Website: home-depot
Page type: review-order
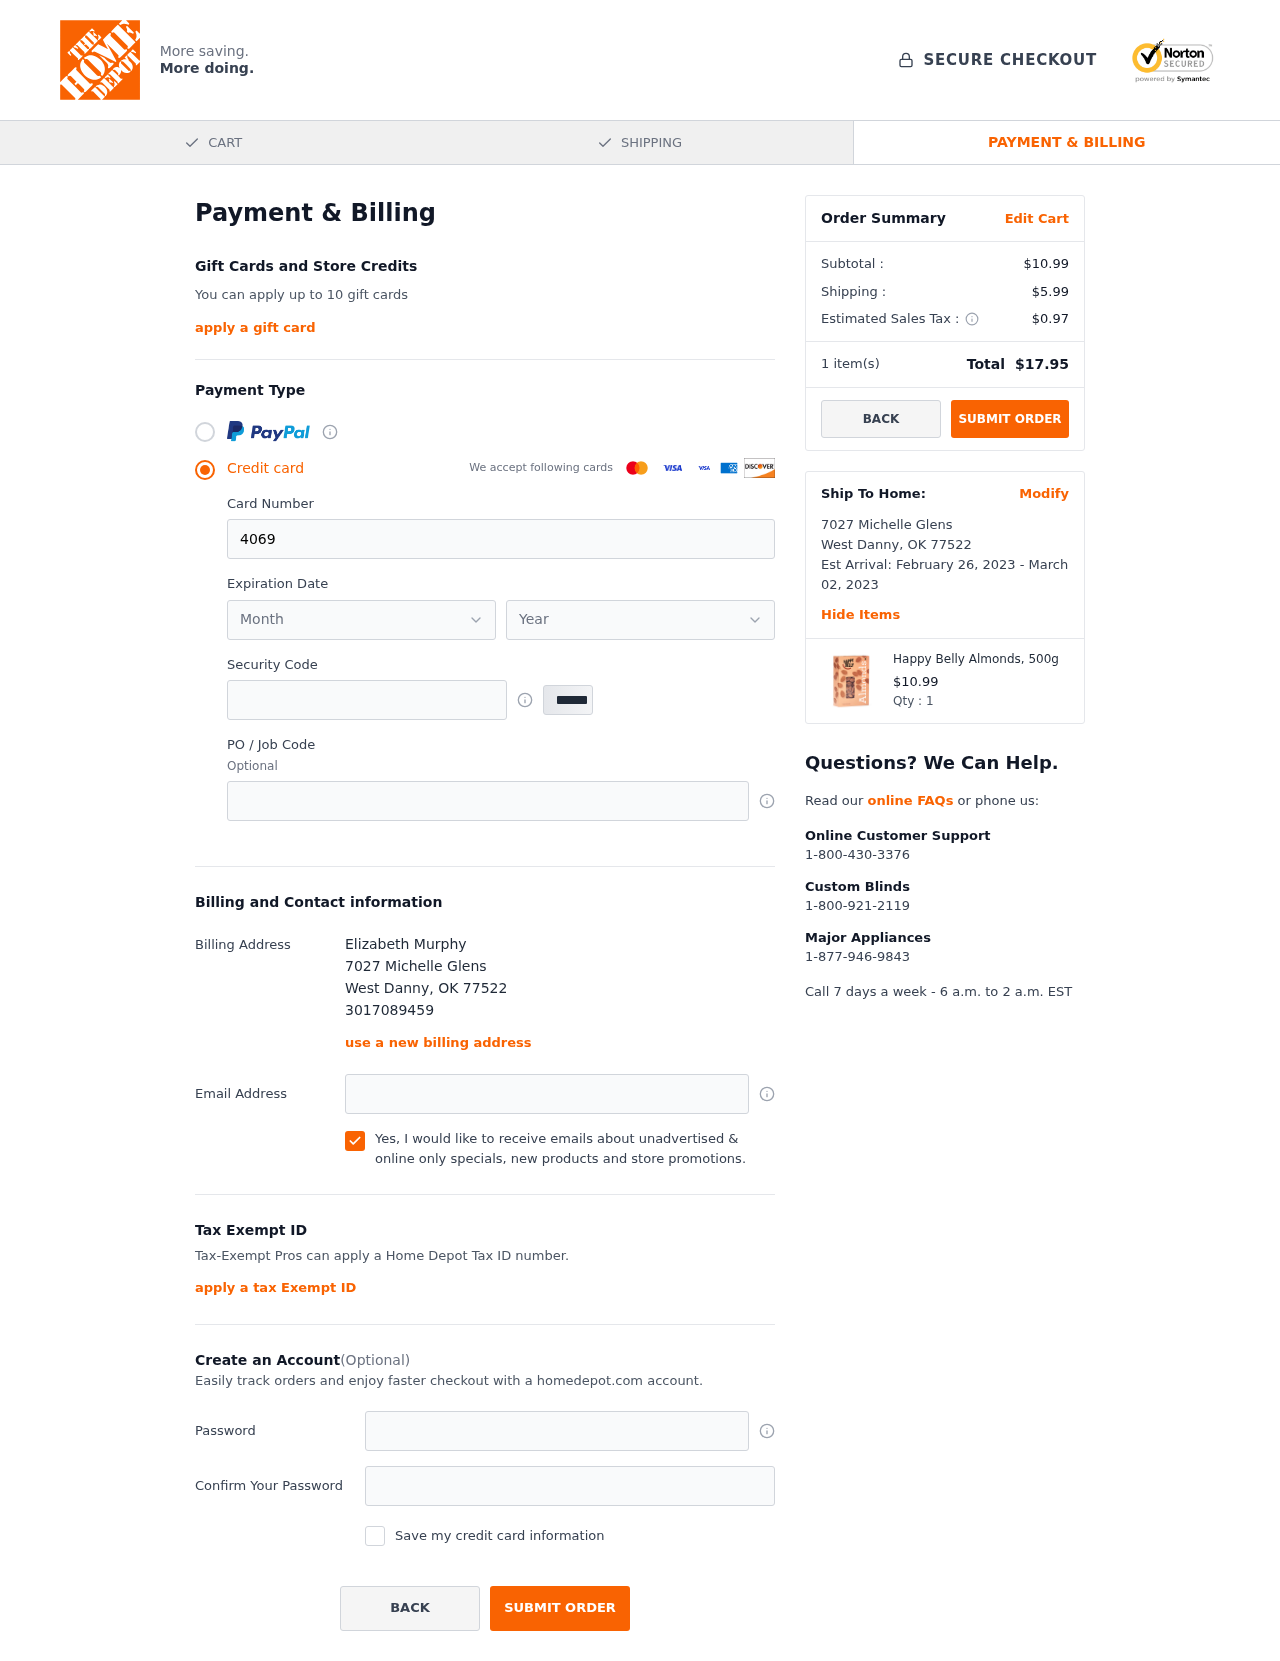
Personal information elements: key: PII_CARD_EXPIRY_MONTH
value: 02
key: PII_CARD_EXPIRY_YEAR
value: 26
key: PII_CITY
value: West Danny
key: PII_FULLNAME
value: Elizabeth Murphy
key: PII_PHONE
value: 3017089459
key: PII_POSTCODE
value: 77522
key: PII_STATE_ABBR
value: OK
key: PII_STREET
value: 7027 Michelle Glens
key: PII_CARD_NUMBER
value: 4069 2568 2351 4250
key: PII_CARD_CVV
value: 093
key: PII_JOB_CODE
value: J528014
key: PII_EMAIL
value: elizabeth.murphy@gmail.com
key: PII_POSTCODE_FULL
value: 77522
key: PII_POSTCODE_NUMERIC
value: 77522
Product elements: key: PRODUCT1_NAME
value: Happy Belly Almonds, 500g
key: PRODUCT1_PRICE
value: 10.99
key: PRODUCT1_QUANTITY
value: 1
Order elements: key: ORDER_SUBTOTAL
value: $10.99
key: ORDER_SHIPPING_COST
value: $5.99
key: ORDER_TAX
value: $0.97
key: ORDER_NUM_ITEMS
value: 1
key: ORDER_TOTAL
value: $17.95
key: ORDER_SHIPPING_DATE
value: February 26, 2023
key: ORDER_DELIVERY_DATE
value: March 02, 2023